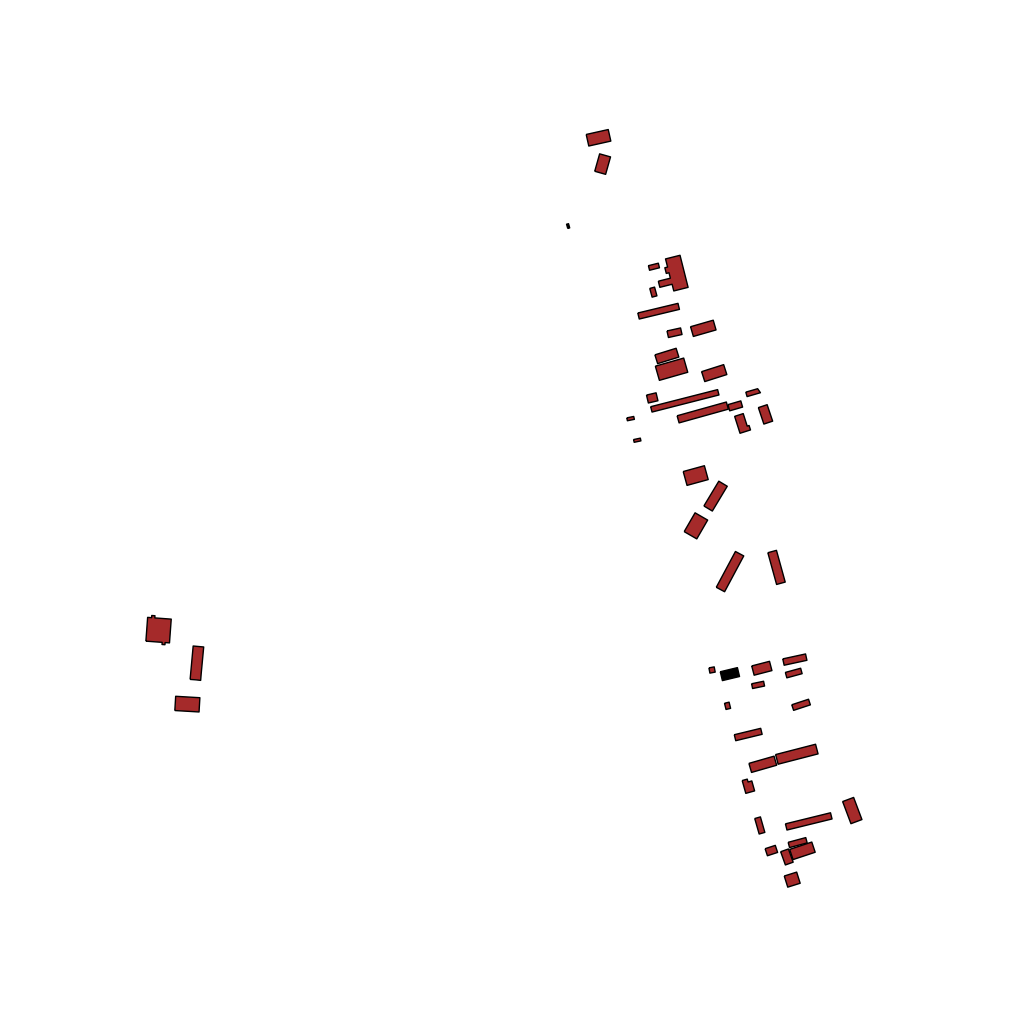
Tags: overhead vector_map, industrial, recreation, residential, special, individual_rise, low_rise, medium_rise, density_1, Building, Facility, 1.0 km²